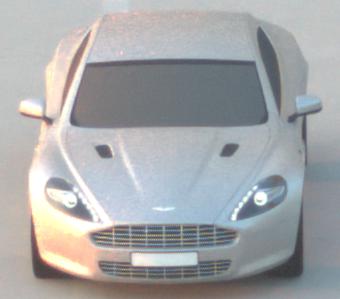
Make: Aston Martin
Model: Rapide
Detailed model: Rapide
Model produced from: 2010/03
Model produced until: 2013/07
Doors: 5
Color: white
Road condition: dry road
Daytime: sunrise or sunset
Contrast: medium contrast